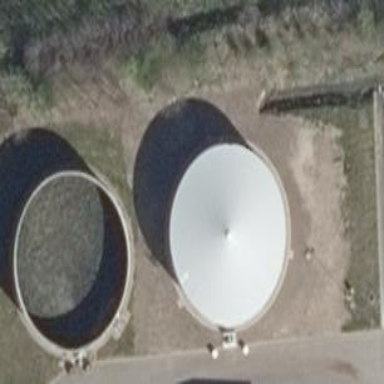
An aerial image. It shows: Storage tank which is man-made and housed in building.